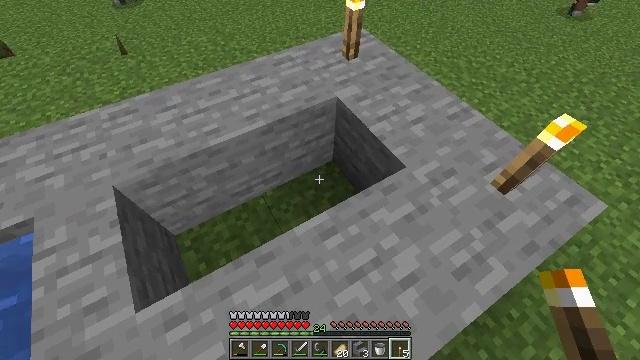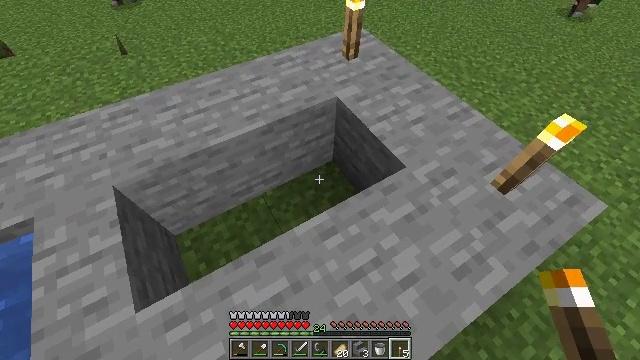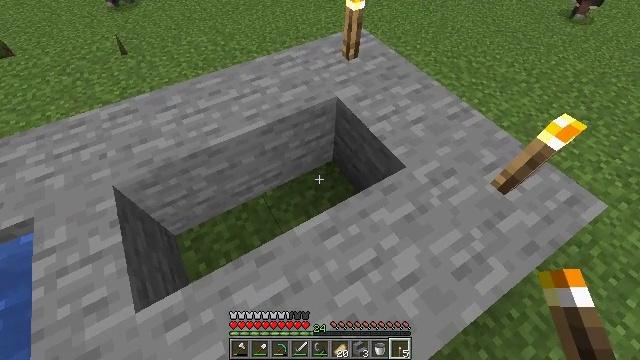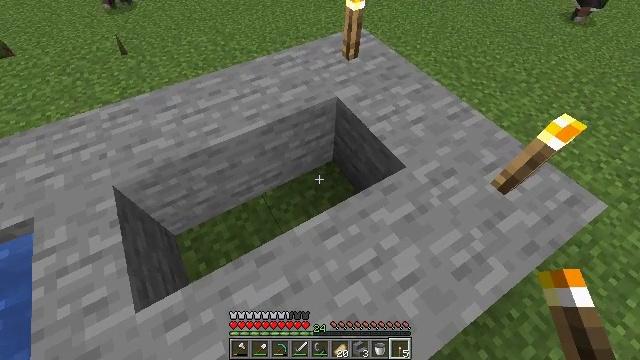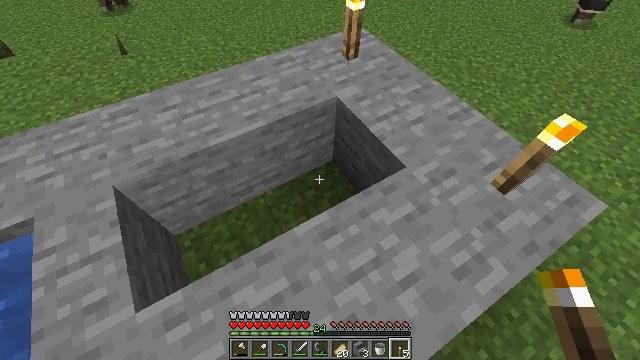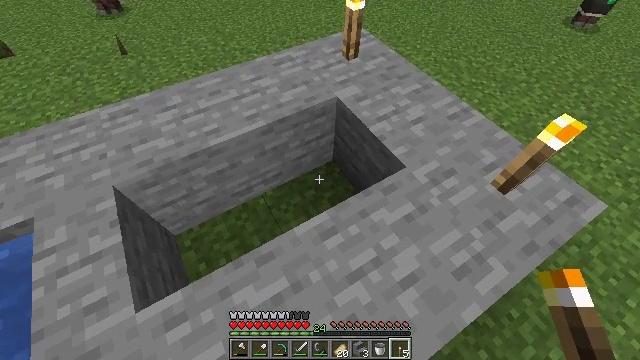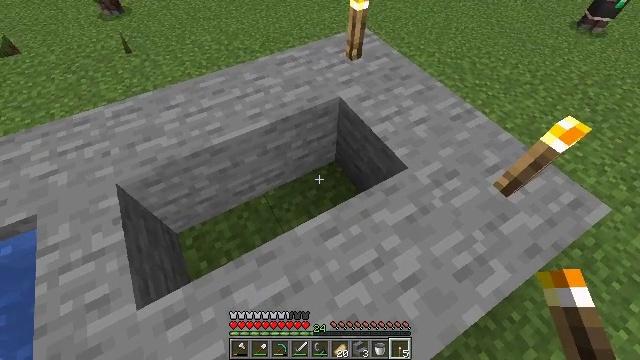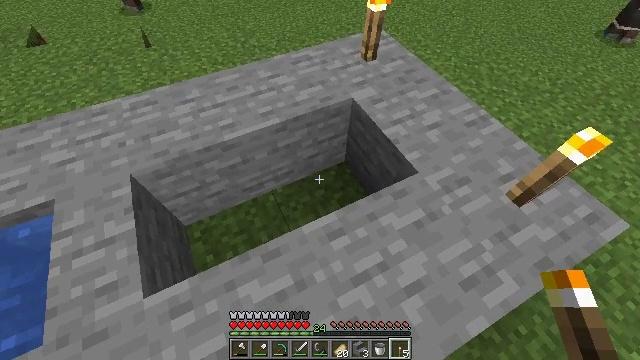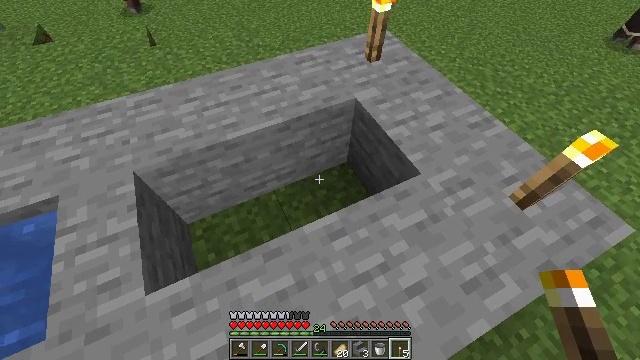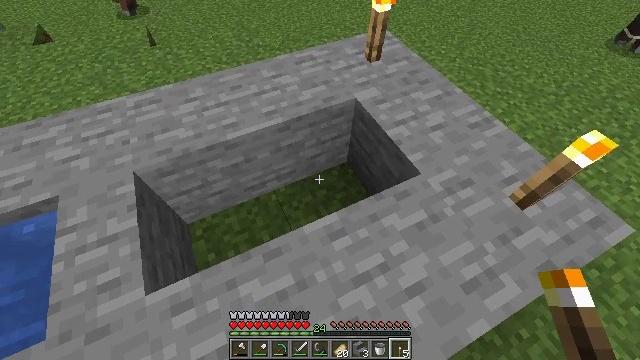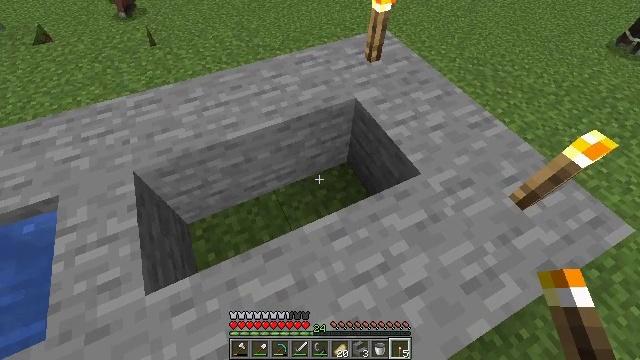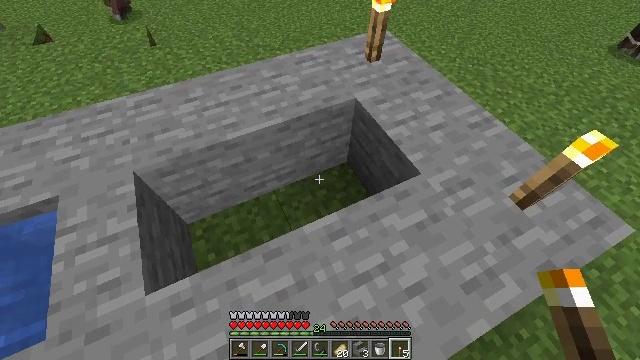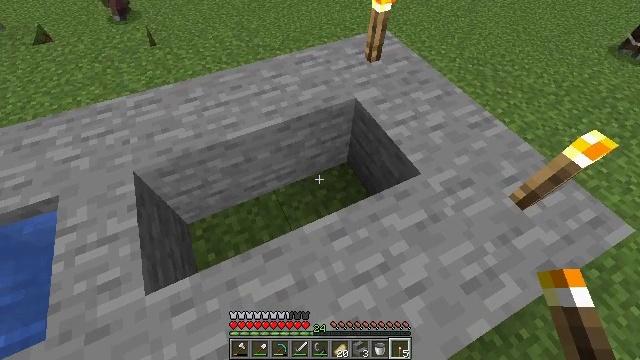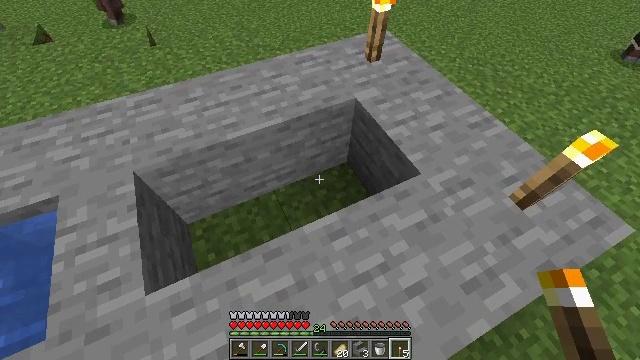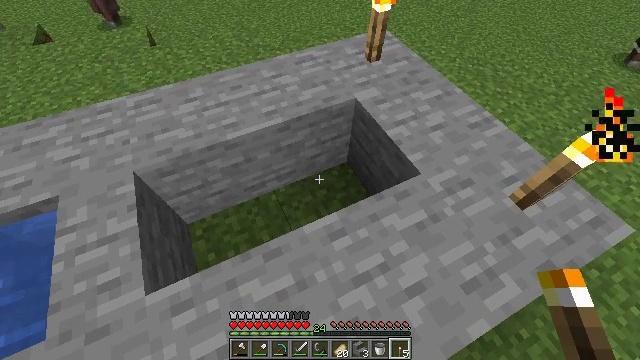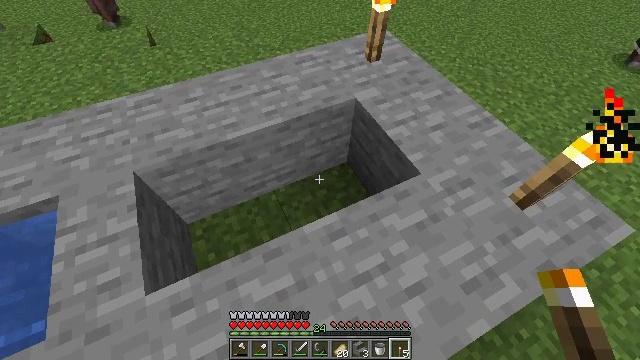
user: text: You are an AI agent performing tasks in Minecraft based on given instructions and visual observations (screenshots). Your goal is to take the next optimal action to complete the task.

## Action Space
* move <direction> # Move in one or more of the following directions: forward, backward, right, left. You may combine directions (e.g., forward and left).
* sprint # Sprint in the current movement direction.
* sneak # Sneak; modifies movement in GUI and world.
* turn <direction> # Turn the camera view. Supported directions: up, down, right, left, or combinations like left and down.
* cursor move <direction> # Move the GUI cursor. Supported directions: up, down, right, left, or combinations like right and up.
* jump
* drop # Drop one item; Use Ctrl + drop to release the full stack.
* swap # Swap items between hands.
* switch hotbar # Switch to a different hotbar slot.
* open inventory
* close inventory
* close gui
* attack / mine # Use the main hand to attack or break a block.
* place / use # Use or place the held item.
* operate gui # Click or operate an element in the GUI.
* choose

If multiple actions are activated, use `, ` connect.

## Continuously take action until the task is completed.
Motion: motion action
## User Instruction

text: Utilize the crafting table to craft a heavy weighted pressure plate.
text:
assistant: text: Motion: no_op
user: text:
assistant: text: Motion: no_op
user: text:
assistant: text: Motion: no_op
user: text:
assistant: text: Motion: no_op
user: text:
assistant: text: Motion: no_op
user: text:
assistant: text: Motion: no_op
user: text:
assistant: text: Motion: turn left
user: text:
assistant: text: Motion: no_op
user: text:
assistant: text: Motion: no_op
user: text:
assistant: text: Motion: no_op
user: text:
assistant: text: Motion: no_op
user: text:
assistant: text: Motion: no_op
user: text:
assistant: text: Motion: no_op
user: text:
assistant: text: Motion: no_op
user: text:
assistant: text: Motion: no_op
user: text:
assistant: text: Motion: no_op
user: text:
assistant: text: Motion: no_op
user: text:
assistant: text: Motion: no_op
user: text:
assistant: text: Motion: no_op
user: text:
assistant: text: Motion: no_op
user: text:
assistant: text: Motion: no_op
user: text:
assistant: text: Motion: no_op
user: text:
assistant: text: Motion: no_op
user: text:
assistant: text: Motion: no_op
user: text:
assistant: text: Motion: no_op
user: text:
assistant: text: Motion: turn left
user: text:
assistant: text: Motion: turn left
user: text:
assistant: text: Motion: turn left and up
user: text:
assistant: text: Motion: turn left and up
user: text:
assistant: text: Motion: turn left